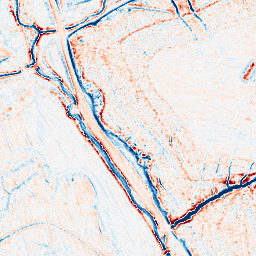
Category: classical
Decomposition family: gaussian
Decomposition parameters: sigma: 2
Upsampling method: quartic
Upsampling parameters: scale: 4
Upsampling scale: 4